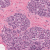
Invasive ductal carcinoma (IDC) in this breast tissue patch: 0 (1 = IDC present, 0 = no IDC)